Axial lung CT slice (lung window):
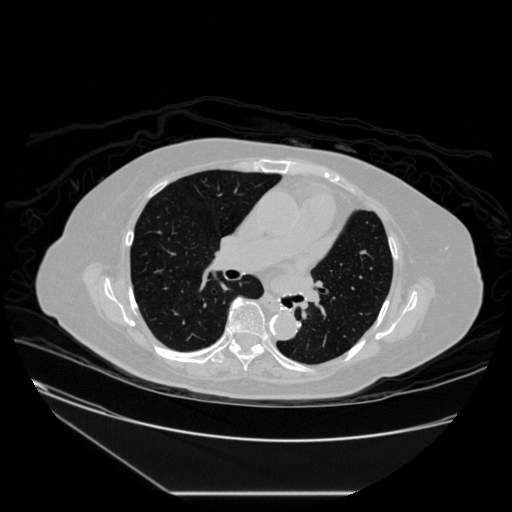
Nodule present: no